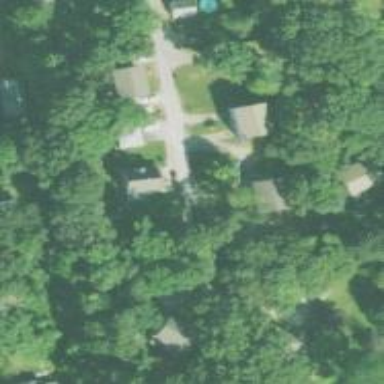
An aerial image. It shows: Residential driveway used as service road.